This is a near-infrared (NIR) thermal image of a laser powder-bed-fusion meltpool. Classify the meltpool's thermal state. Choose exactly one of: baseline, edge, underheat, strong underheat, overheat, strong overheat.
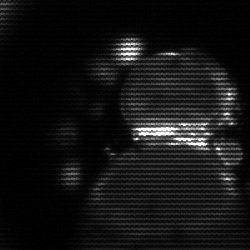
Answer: baseline